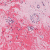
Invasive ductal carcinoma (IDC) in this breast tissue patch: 0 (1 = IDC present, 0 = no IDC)